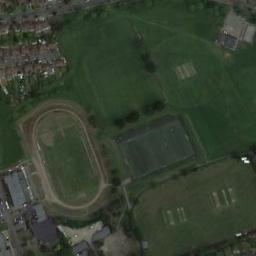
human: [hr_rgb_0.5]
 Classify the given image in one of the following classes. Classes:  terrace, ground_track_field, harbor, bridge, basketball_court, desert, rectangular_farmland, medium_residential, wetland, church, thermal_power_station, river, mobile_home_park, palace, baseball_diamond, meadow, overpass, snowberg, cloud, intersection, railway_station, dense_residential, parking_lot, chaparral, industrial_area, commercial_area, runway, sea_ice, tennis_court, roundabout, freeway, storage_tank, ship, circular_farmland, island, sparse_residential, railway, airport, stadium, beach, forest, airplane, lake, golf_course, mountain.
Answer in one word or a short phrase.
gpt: ground_track_field